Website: crate-barrel
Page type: account-selection
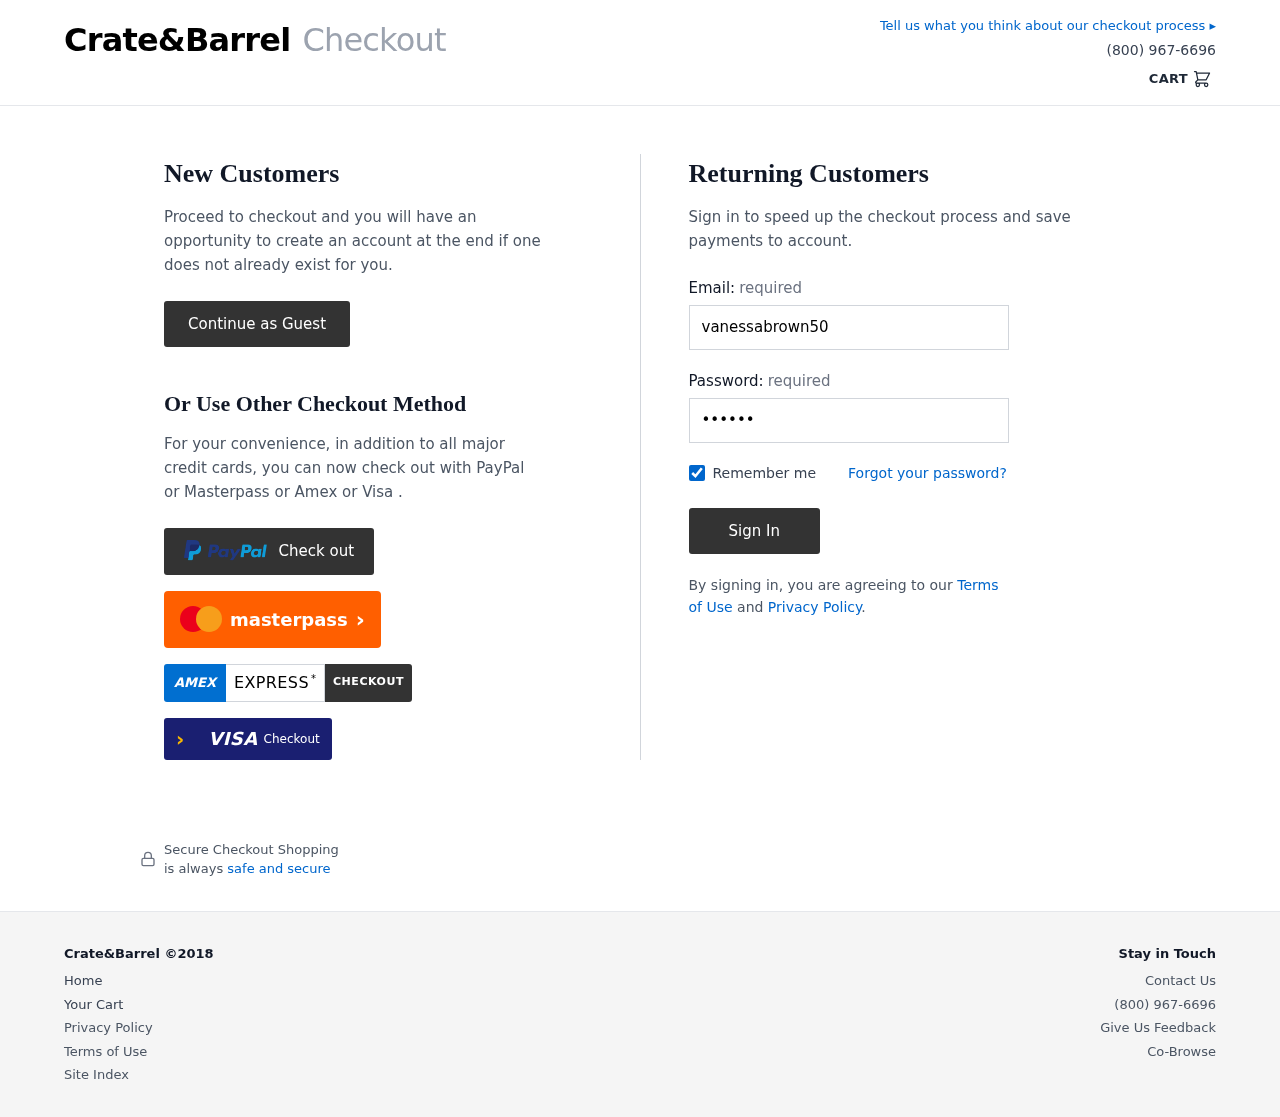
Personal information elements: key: PII_LOGIN_USERNAME
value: vanessabrown50